Brain MRI, t1w sequence, axial 2D slice.
Patient: age 24, sex F, weight 95 kg, height 1.95 m
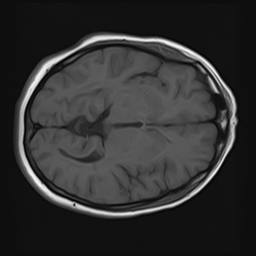